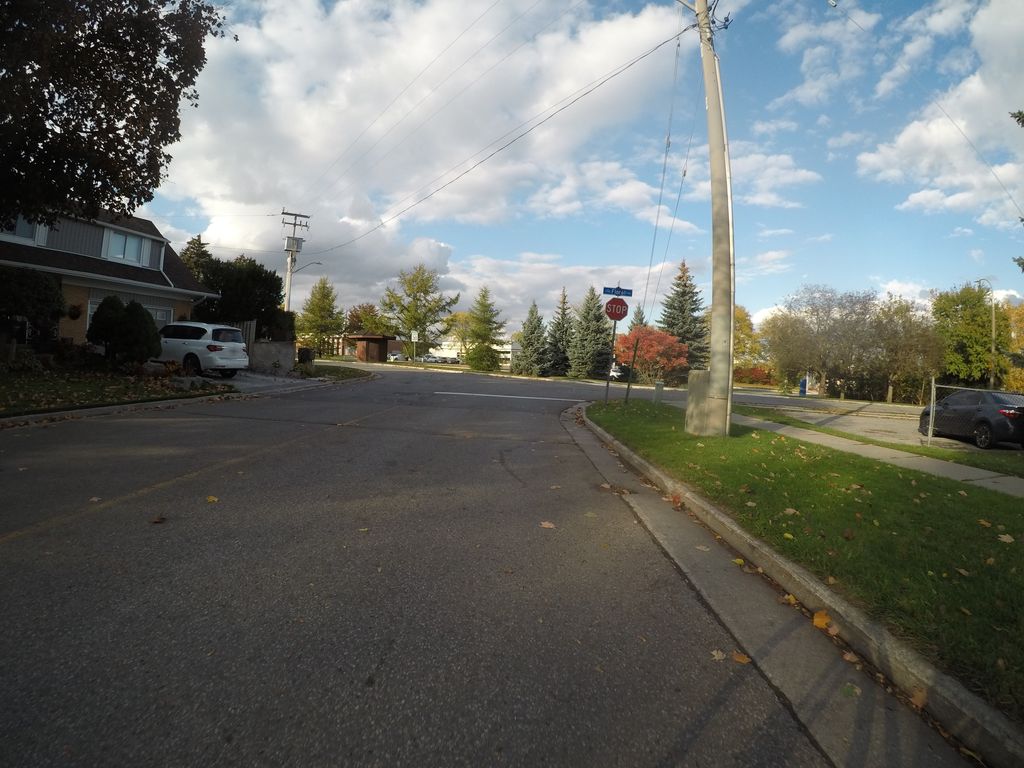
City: kitchener-waterloo